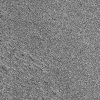
Atmospheric dust classification: not_dusty